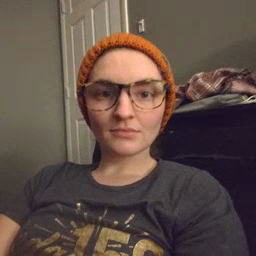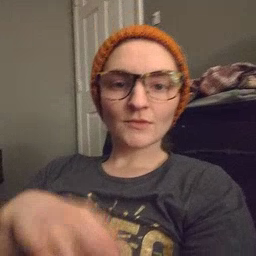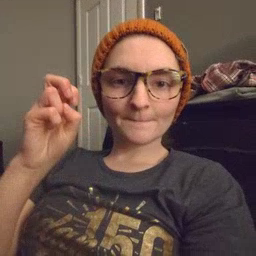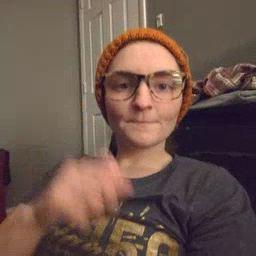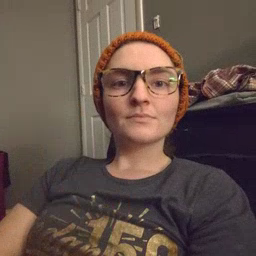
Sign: jump